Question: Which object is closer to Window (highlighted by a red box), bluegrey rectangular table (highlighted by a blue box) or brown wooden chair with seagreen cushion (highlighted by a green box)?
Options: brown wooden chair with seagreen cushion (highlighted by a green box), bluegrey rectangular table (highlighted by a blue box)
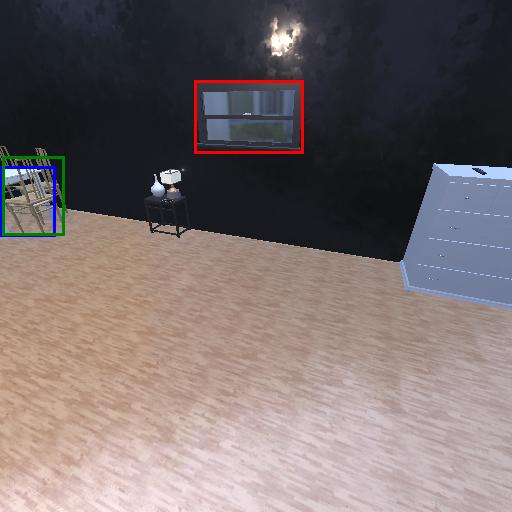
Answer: brown wooden chair with seagreen cushion (highlighted by a green box)